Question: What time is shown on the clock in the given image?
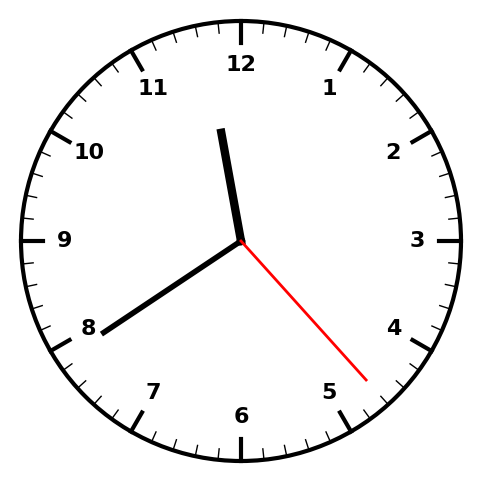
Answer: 11:39:23